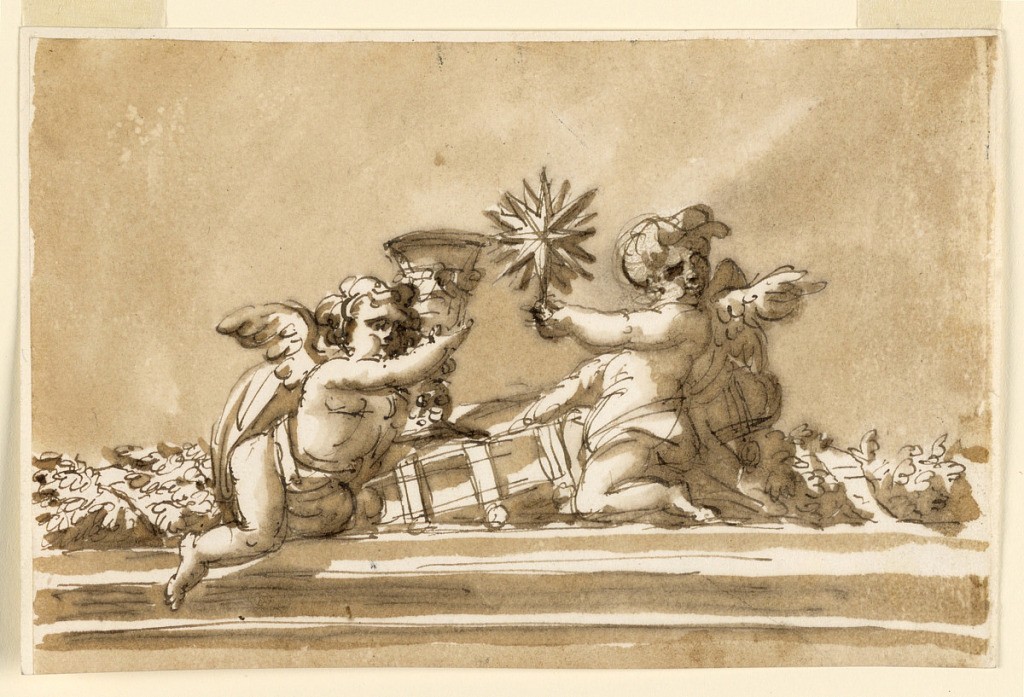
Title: Cresting of a frame
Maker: Giuseppe Barberi, Italian, 1746–1809
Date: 1780–1790
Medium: Pen and brown ink, brush and brown wash on off-white laid paper, lined
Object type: Drawing
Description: Two angels or putti kneel upon moldings; the left one raises a chalice, the right one a sixteen-pointed star. Between them and behind the right angel is an enormous book, upon which the latter leans his right hand. It is probably the apocalyptic book closed by seven seals. Beside are garlands. Colored background.